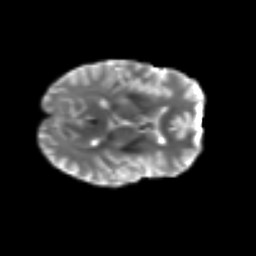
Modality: T2w
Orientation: axial
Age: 57
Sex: female
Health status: ill
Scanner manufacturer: siemens
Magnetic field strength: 3 T
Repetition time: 8.7 s
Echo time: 0.11 s